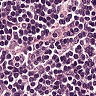
Metastatic tissue present: no